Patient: sex M, age 47
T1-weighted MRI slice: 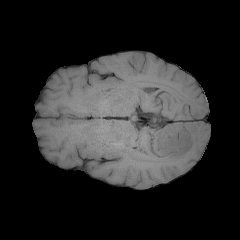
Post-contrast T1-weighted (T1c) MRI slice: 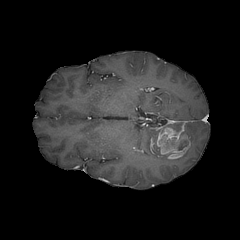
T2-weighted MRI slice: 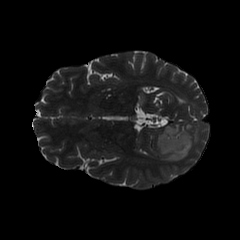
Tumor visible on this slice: yes
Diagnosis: Glioblastoma, IDH-wildtype
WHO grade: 4